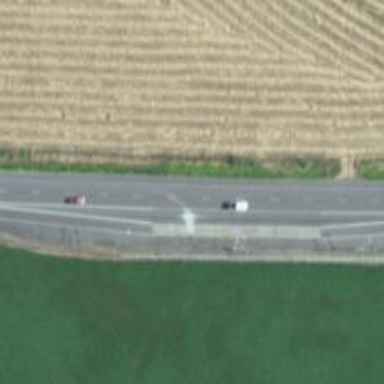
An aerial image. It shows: Asphalt road leading to service weigh station.